Aerial crown-view tile of a tropical tree (Barro Colorado Island, Panama), acquired 20240918:
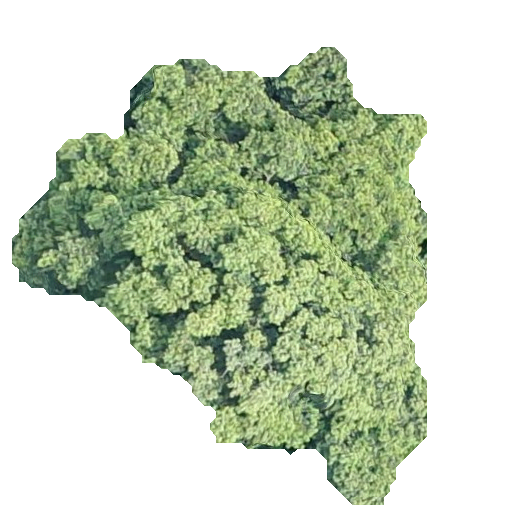
Species: Luehea seemannii
GBIF accepted scientific name: Luehea seemannii
Crown area: 187.55 m²